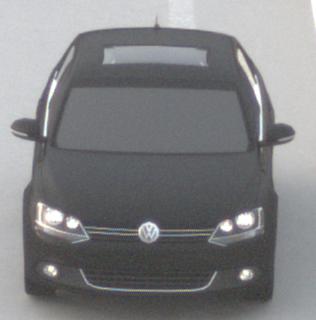
Make: VW
Model: Jetta 1.2 TSI
Detailed model: Jetta (IV)
Model produced from: 2011/01
Model produced until: 2014/08
Doors: 4
Color: black
Road condition: dry road
Daytime: sunrise or sunset
Contrast: low contrast